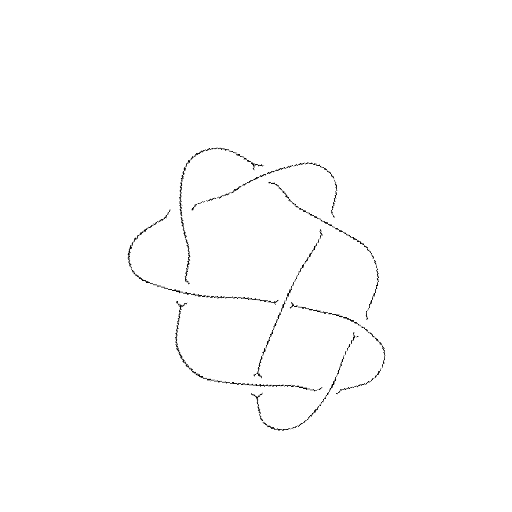
Crossing number: 8